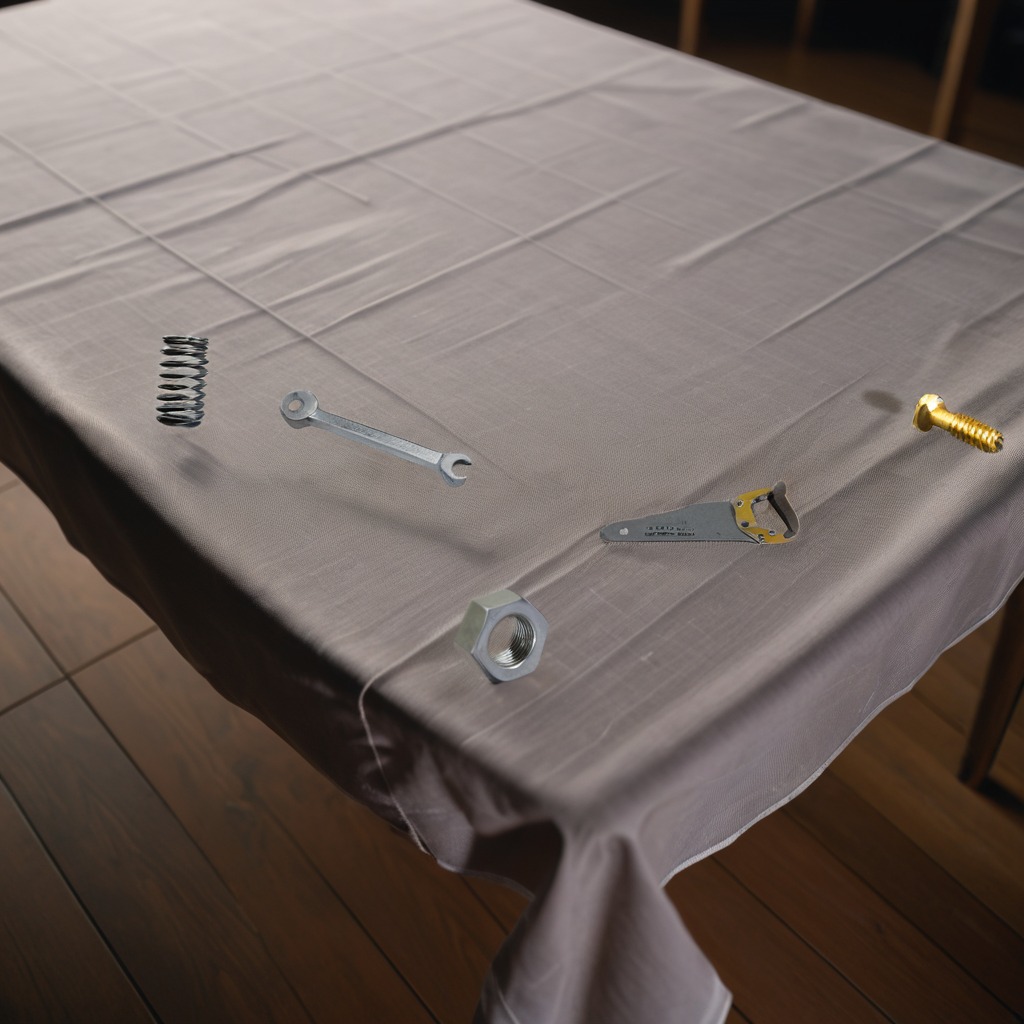
A metal machine screw, a coiled metal spring, a handheld metal saw, a metal nut, and a wrench are lying on a clean wooden table inside a workshop at night.